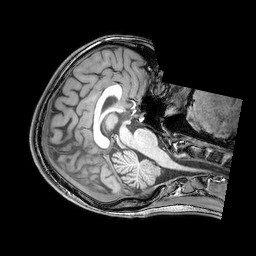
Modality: T1w
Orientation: axial
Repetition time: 0.00828 s
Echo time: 0.00388 s